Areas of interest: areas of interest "Guesthouse"
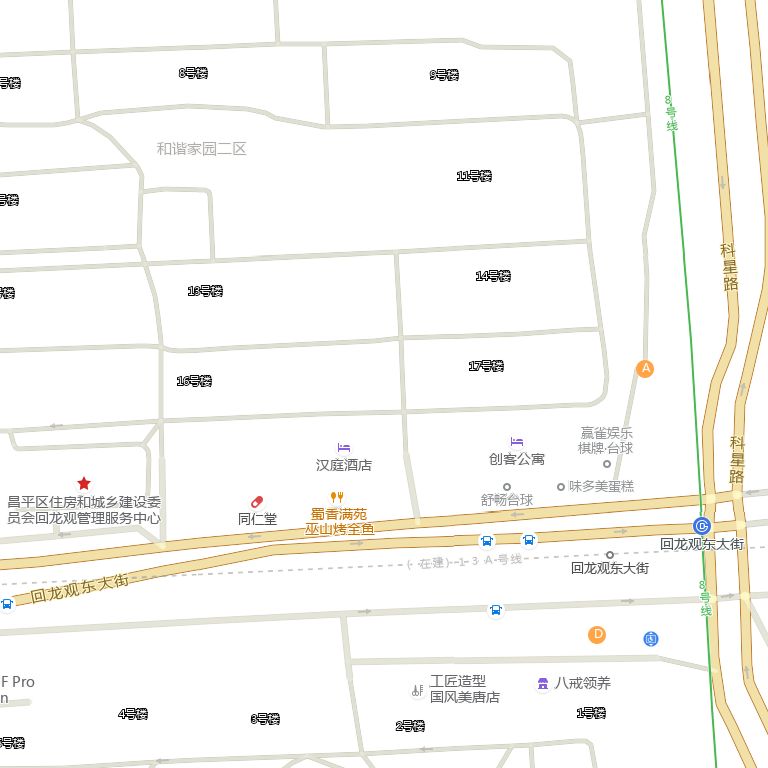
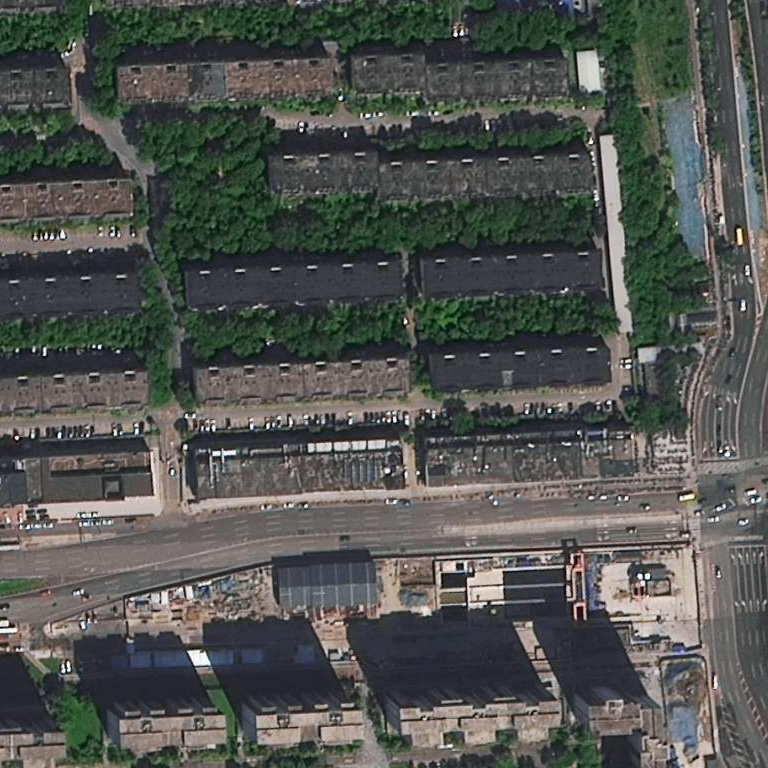